Question: I'm using TinyMCE textareas or textboxes for an event logger app, and I need the text to be formatted a certain way. Something like this:

I can't figure out how to do this without a table, which I cannot nest in the textarea or textbox. Any suggestions?
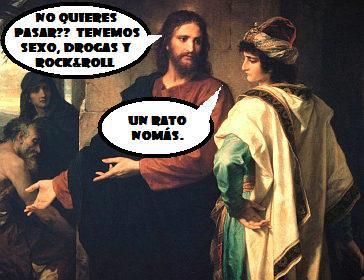
Answer: You cannot -layout- content in a textbox or textarea. You want to either go for TinyMCE as an iframe (where layout is broken relatively easy), or create separate inputfields for dates and logs (and layout using html/css).